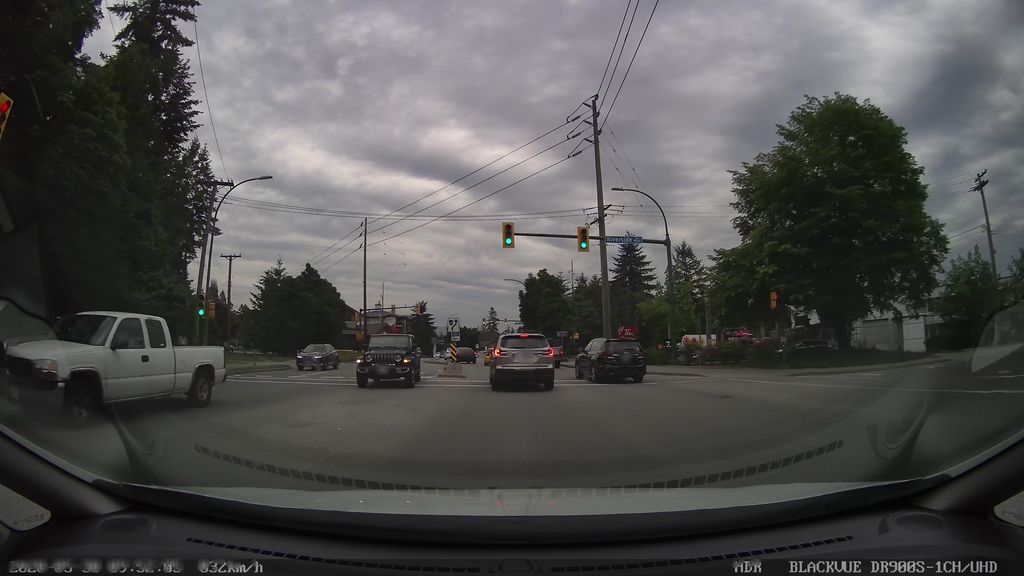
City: vancouver